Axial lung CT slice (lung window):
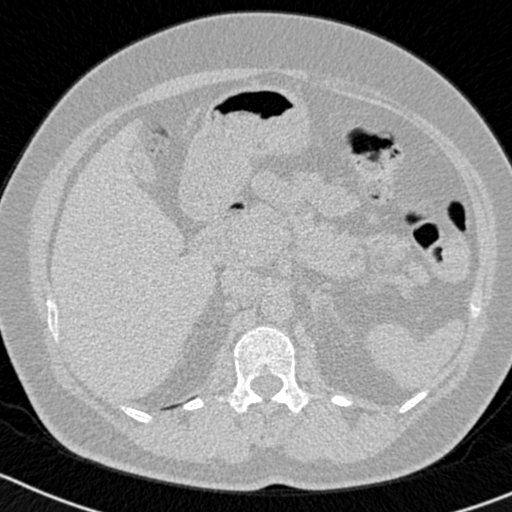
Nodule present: no